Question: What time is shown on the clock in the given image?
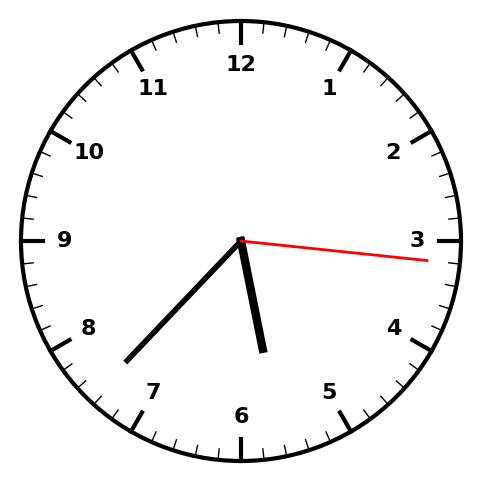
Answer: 05:37:16